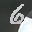
Label: 6